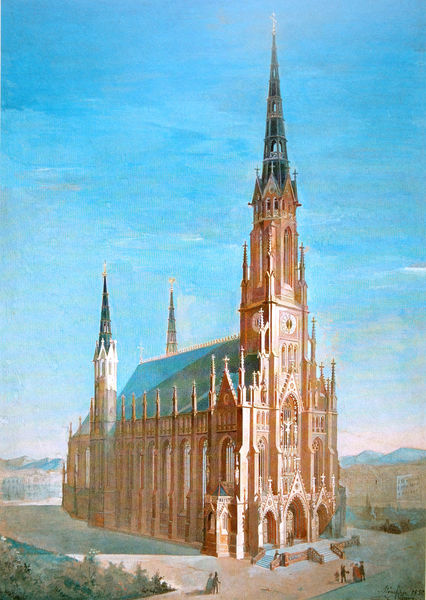
Titel: St. Johann Baptist in Haidhausen, München
Künstler: Matthias Berger
Standort: München
Institution: Architekturmuseum der Technischen Universität
Schlagwörter: berg, blau, gemälde, himmel, schatten, weiß, wolken, aquarell, bäume, grün, landschaft, menschen, ocker, stadt, fenster, frankreich, licht, straße, säulen, türkis, zeichnung, dach, gebäude, gras, rot, weg, wiese, beige, malerei, menge, architektur, barock, mensch, spitze, stein, bild, horizont, häuser, hügel, natur, busch, büsche, kirche, sonne, sträucher, kind, spitzen, gotik, turm, turmspitze, hellblau, himmelblau, schlagschatten, fassade, fassaden, perspektive, türen, berge, gebirge, dächer, giebel, ziegel, linien, backstein, platz, figuren, friedrich, treppe, treppen, spitz, uhr, aufgang, stufen, hoch, eingang, nische, berlin, kreuz, türmchen, türme, dom, ideal, groß, helm, entwurf, münster, anschauen, kathedrale, portal, kreuze, sandstein, archivolten, dreischiffig, gotisch, rosette, spitzbogen, mittelalter, apsis, chor, kapelle, spaziergänger, gothik, bau, christentum, süddeutschland, rosetten, azur, masswerk, kirchturmuhr, turmuhr, fesnter, basilika, gallerie, schinkel, tympanon, satteldach, first, schauseite, kapellen, fialen, westwerk, langbau, neogotik, strebepfeiler, schinkl, krabben, kreuzblume, wimperg, turmhelm, westturm, ziergiebel, angestrahlt, johanniskirche, linearperspektive, mariahilfkirche, nebentürme, portalanlage, portalzone, ulm, maßwerkfenster, kirchtum, hochgotik, paa, kirhc, blauer himmer, femschen